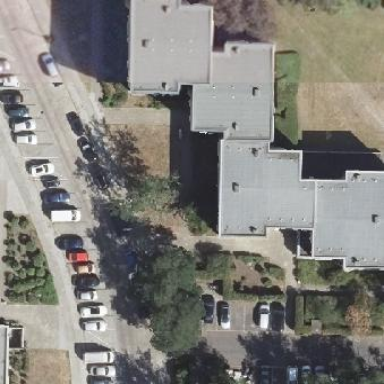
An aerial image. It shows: Building with apartments and flat roof.